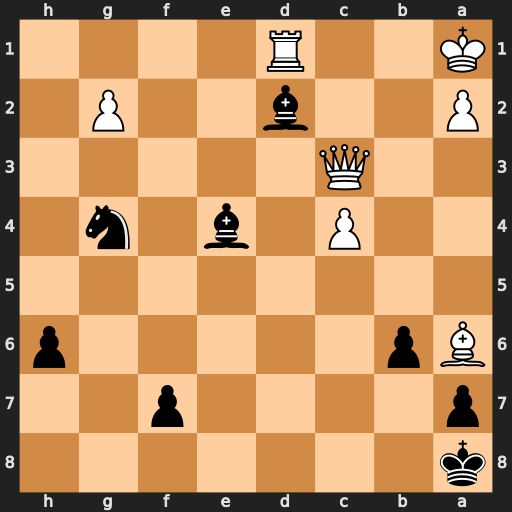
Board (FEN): k7/p4p2/Bp5p/8/2P1b1n1/2Q5/P2b2P1/K2R4
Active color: b
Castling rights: -
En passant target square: -
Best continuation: Bxc3#